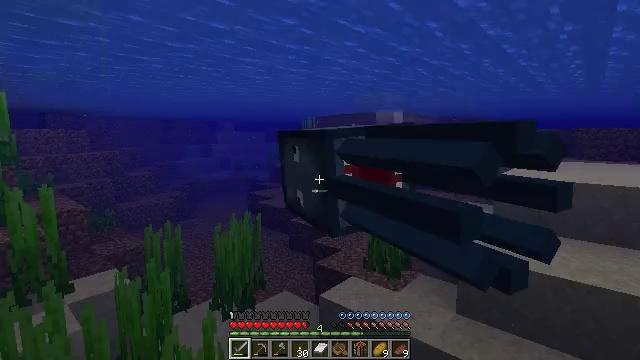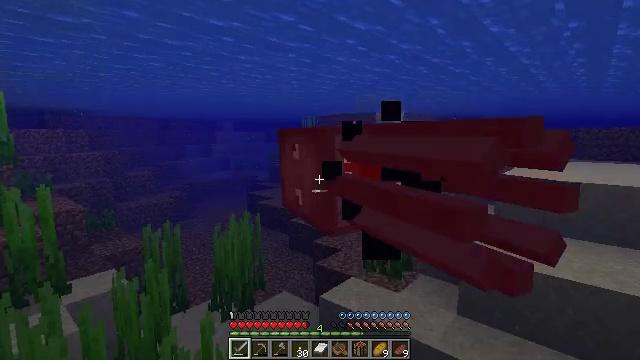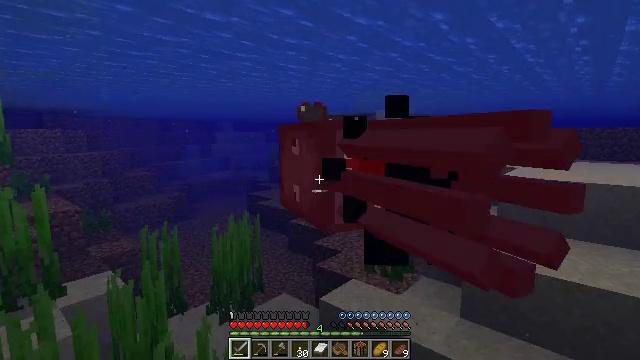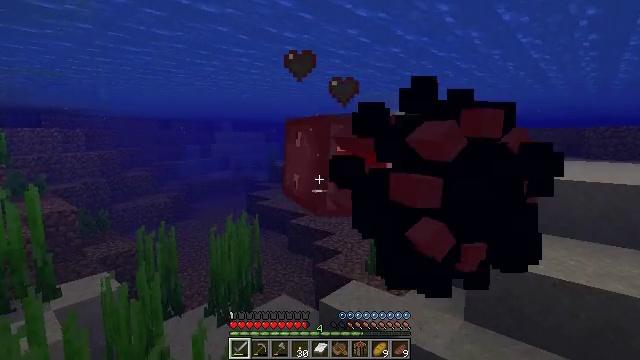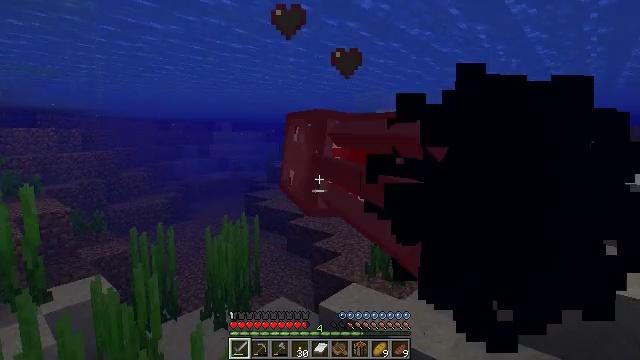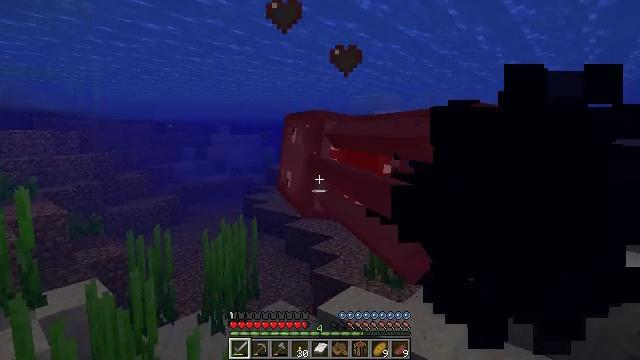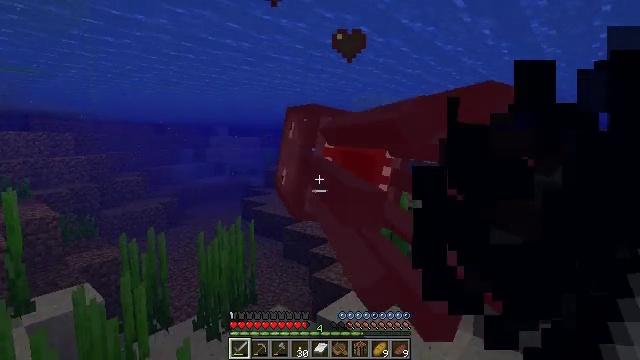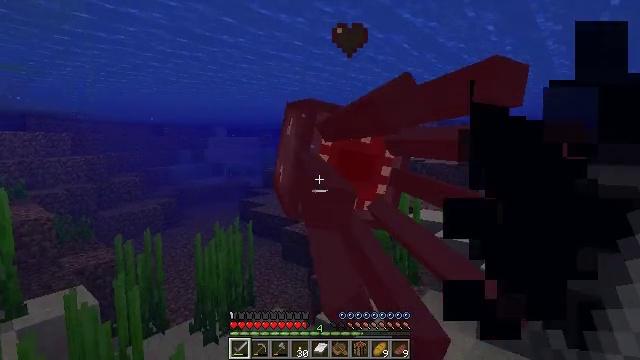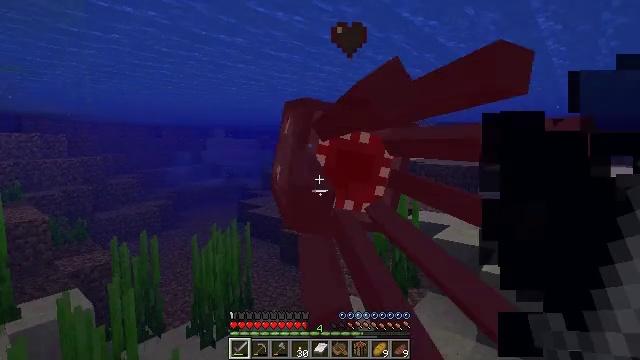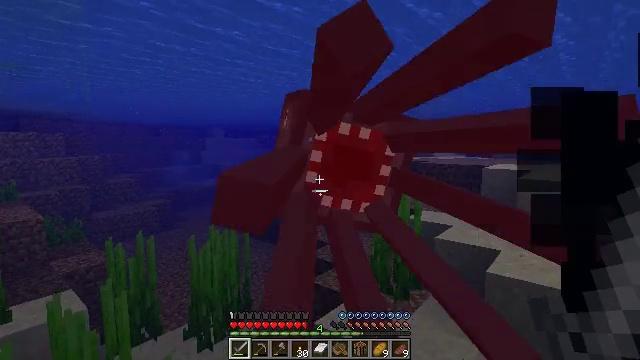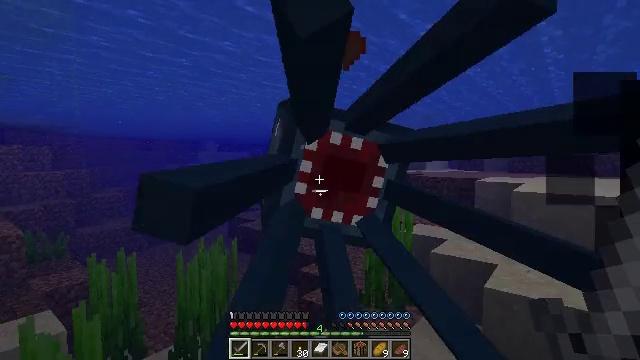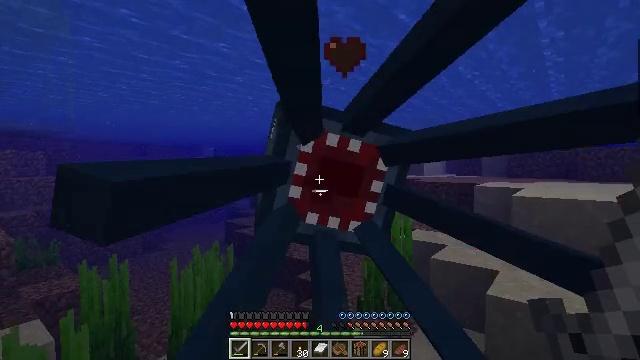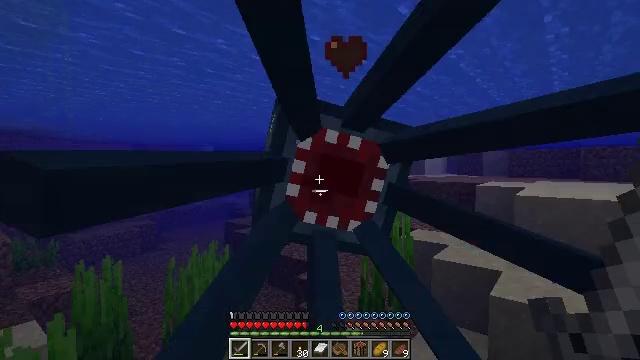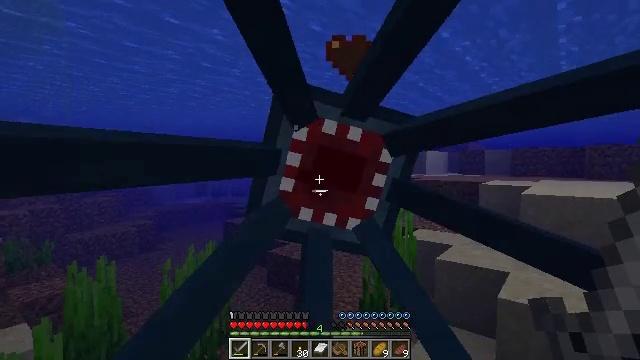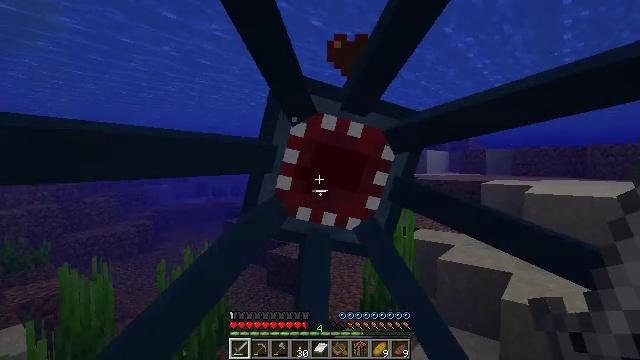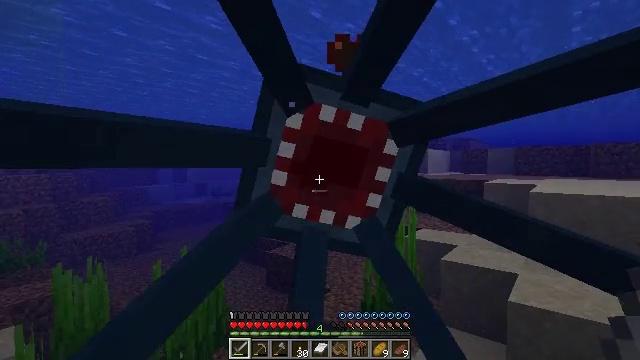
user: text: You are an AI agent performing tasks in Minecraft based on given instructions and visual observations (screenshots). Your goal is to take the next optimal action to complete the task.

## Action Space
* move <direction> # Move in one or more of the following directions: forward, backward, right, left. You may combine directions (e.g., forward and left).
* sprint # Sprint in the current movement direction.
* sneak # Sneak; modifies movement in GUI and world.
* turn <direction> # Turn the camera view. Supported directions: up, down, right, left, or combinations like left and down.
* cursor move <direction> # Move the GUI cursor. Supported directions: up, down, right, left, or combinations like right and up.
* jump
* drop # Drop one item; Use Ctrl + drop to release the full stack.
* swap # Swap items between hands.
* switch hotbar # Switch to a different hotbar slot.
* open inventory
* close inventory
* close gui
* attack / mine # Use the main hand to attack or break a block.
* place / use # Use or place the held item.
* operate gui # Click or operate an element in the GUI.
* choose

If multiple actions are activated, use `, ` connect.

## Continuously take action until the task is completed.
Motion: motion action
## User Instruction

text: Kill the squid.
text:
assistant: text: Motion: move forward
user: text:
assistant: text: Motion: move forward
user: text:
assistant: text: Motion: move forward
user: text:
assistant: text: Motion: move forward
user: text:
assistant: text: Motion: move forward
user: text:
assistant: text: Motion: move forward
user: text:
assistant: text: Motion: move forward
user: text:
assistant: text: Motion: move forward
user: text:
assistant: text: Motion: move forward
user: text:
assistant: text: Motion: move forward, turn right and up
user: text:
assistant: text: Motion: move forward, turn up
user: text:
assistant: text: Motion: move forward
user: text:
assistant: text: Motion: move forward
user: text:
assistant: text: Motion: move forward
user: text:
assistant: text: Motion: move forward, attack / mine
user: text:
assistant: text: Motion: move forward, attack / mine
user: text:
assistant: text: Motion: move forward, attack / mine
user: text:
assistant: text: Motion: move forward
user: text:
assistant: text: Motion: move forward
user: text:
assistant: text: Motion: no_op